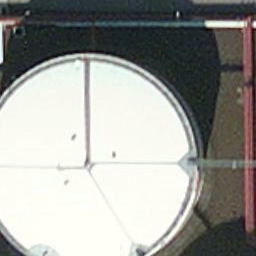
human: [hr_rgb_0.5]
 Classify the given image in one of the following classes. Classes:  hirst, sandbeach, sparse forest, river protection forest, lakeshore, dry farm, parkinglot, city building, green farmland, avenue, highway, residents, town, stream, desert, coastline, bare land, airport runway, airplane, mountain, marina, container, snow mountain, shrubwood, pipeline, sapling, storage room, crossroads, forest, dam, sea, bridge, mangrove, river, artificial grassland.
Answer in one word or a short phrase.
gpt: storage room